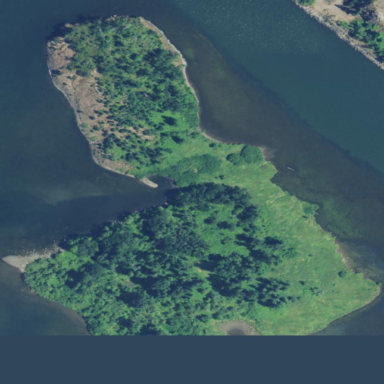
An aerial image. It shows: Islet.